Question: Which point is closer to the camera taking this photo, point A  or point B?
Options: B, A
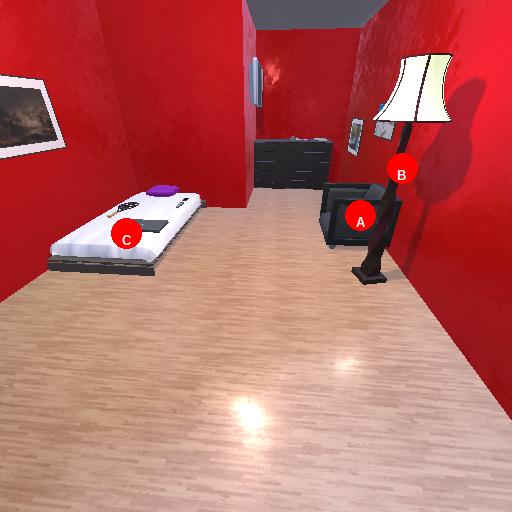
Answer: B